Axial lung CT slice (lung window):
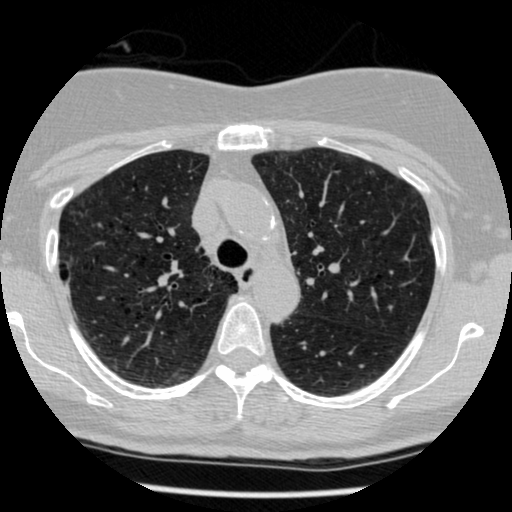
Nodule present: no